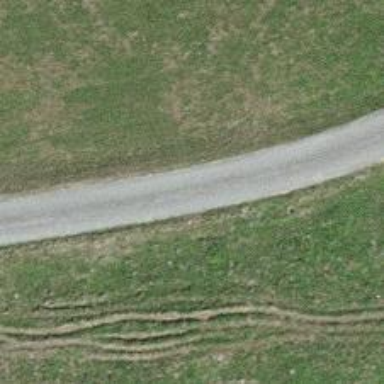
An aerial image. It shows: Unclassified road with asphalt surface and grade 2 track type.